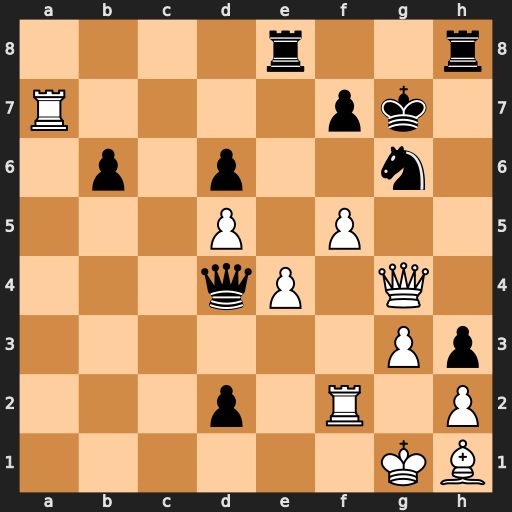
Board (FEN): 4r2r/R4pk1/1p1p2n1/3P1P2/3qP1Q1/6Pp/3p1R1P/6KB
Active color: w
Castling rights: -
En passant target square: -
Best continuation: Qxg6+ Kf8 Rxf7#